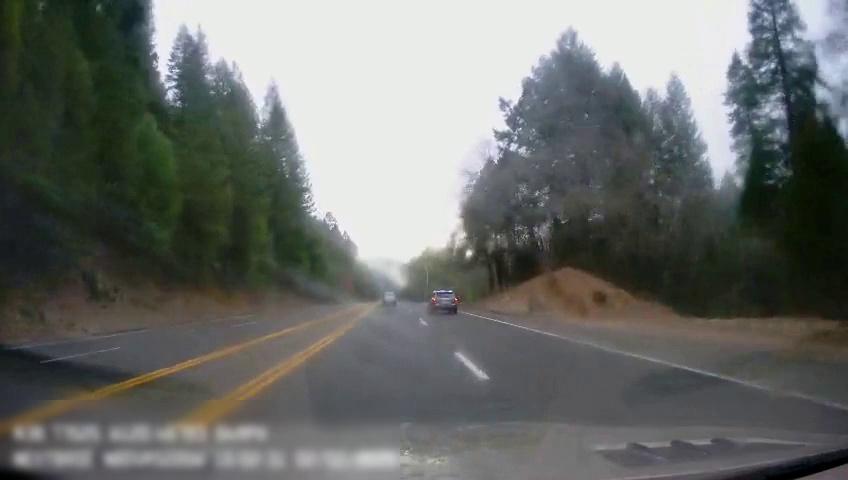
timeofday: Day
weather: Cloudy
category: Drivable Space
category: Vehicles | Car
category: Vehicles | Car
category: Lanes | Alternate Lane
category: Lanes | Alternate Lane
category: Lanes | Alternate Lane
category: Lanes | Current Lane
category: Lanes | Current Lane
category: Lanes | Alternate Lane